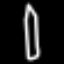
Label: pencil